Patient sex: F
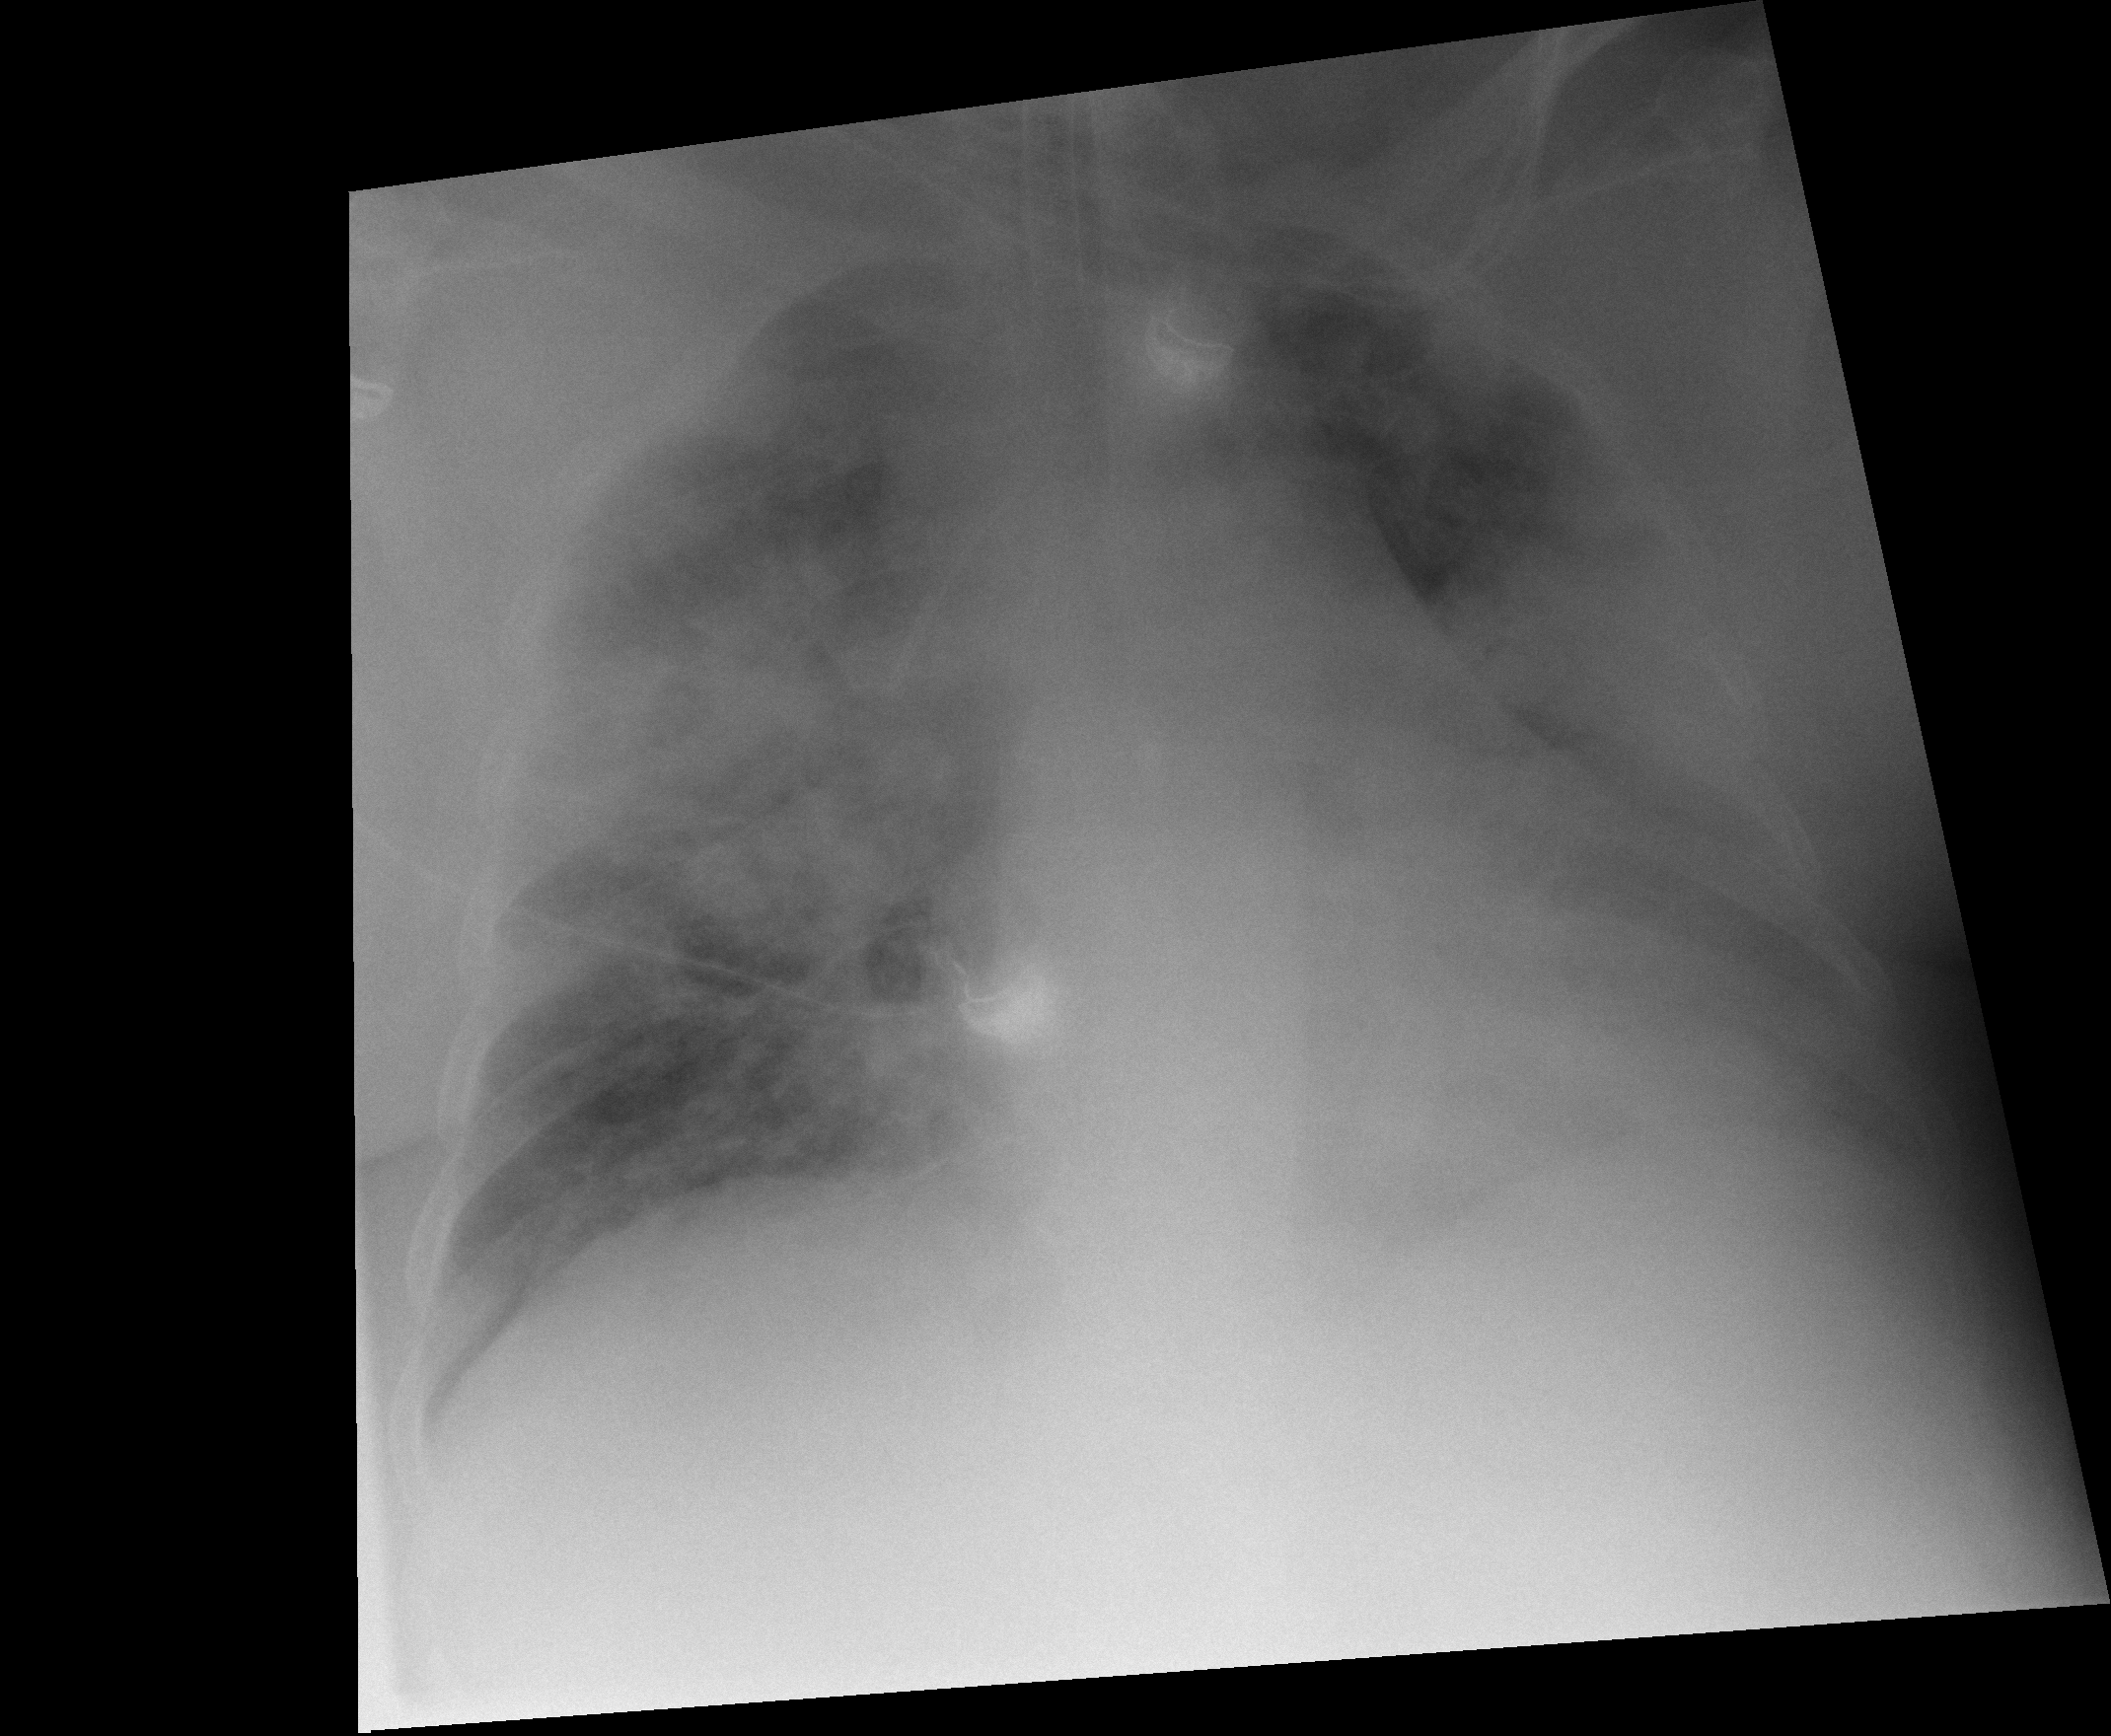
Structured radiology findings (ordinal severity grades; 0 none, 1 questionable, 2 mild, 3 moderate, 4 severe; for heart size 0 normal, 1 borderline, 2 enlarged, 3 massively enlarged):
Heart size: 2
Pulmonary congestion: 2
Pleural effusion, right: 0
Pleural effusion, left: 2
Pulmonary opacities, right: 3
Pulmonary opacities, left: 3
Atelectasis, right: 3
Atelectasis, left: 2